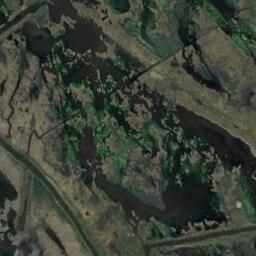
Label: wetland